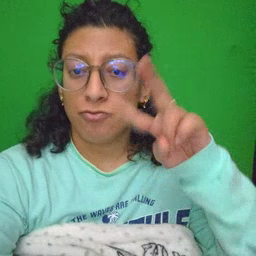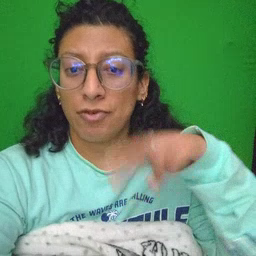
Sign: read